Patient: sex F, age 63
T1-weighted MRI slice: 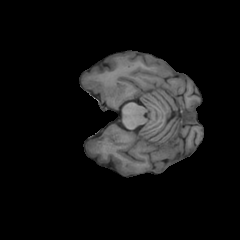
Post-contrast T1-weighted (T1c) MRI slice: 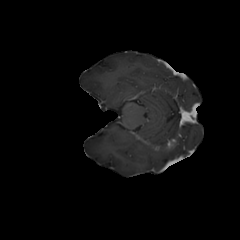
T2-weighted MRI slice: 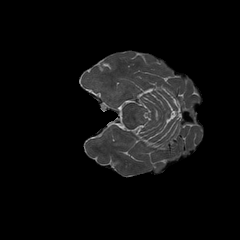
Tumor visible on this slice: no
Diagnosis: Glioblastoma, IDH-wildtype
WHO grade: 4